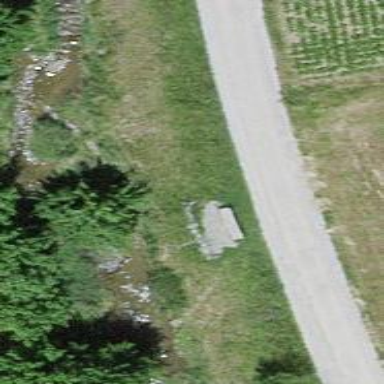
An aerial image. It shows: Brown bench in the vicinity.